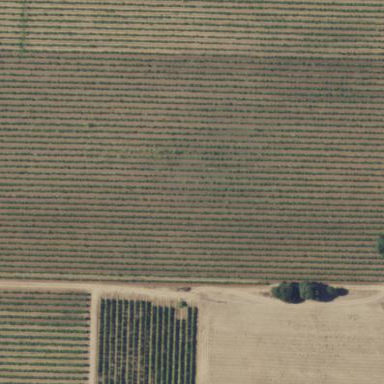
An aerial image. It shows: Vineyard growing grapes.